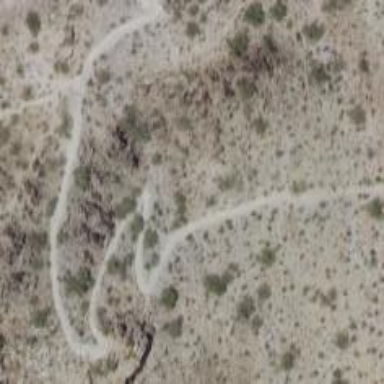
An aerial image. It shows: Hiking trail path.